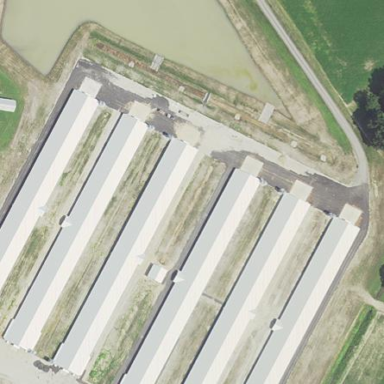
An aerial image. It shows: Farm auxiliary building.